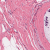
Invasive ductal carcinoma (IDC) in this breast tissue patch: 0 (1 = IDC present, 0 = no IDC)